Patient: sex F, age 83
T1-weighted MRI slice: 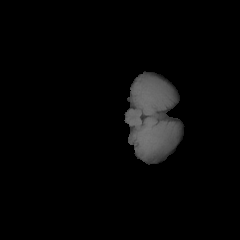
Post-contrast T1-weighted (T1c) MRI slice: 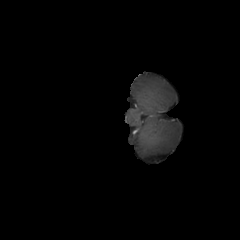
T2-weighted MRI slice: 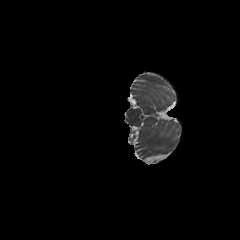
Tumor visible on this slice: no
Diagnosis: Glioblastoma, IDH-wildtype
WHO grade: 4